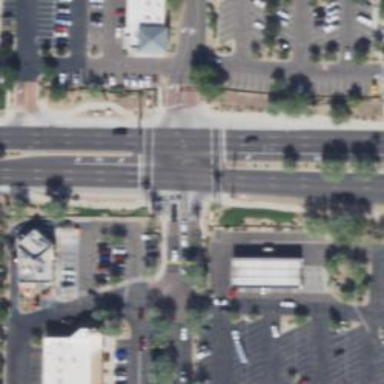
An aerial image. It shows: Solid stop line on the road marking.